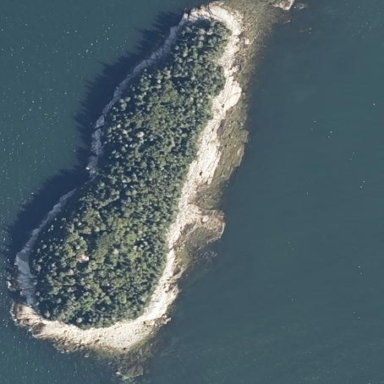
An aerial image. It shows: Islet along the coastline.